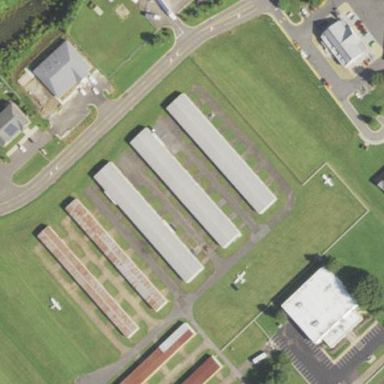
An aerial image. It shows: Hangar.